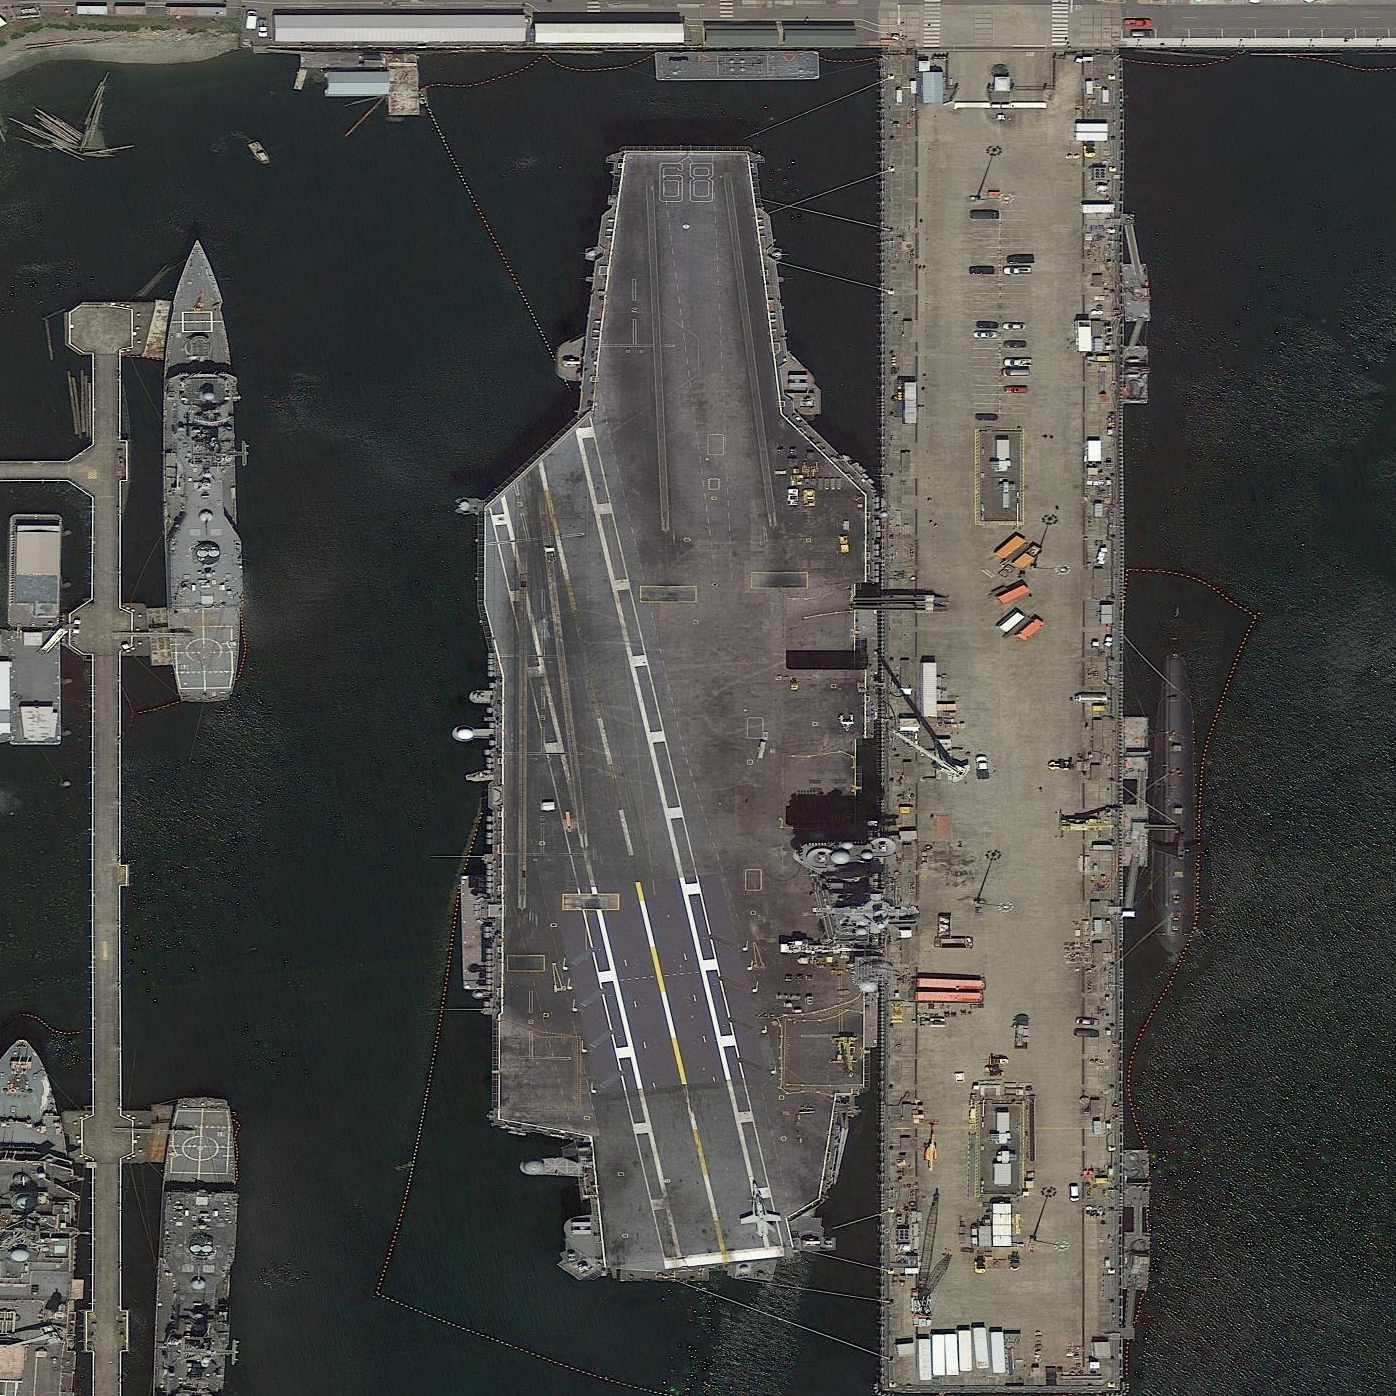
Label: Nimitz-class_aircraft_carrier